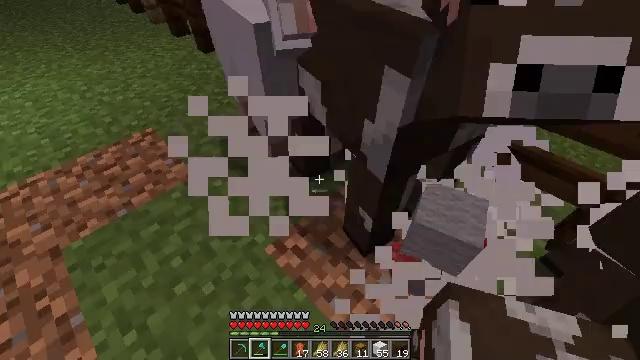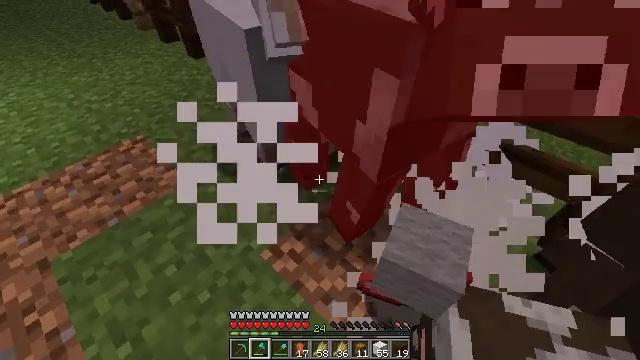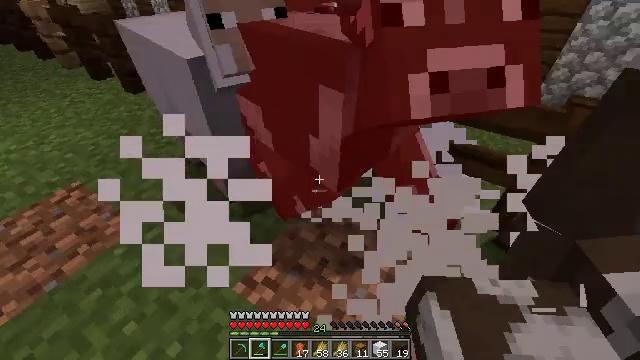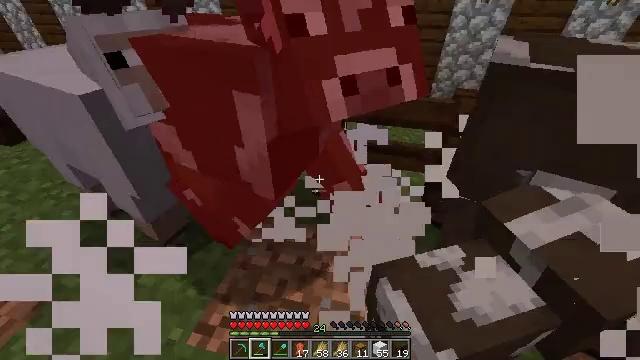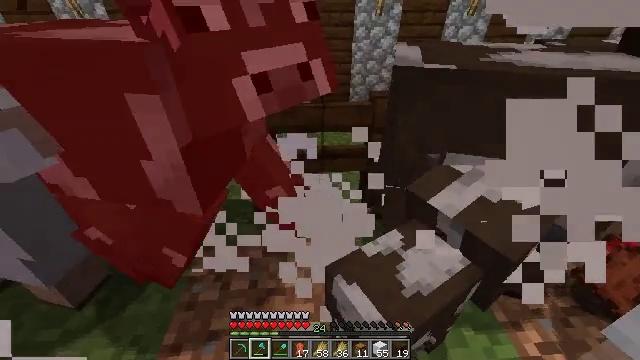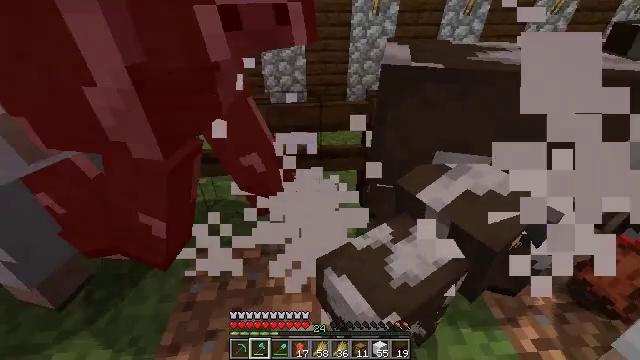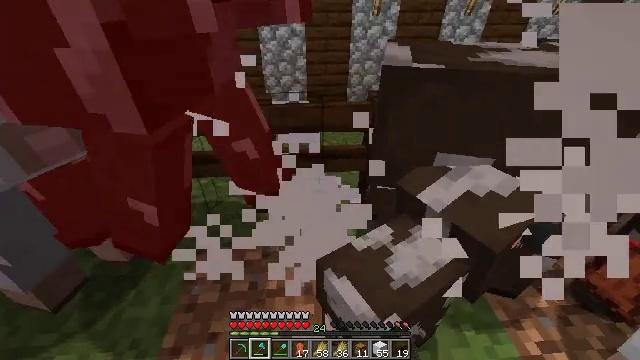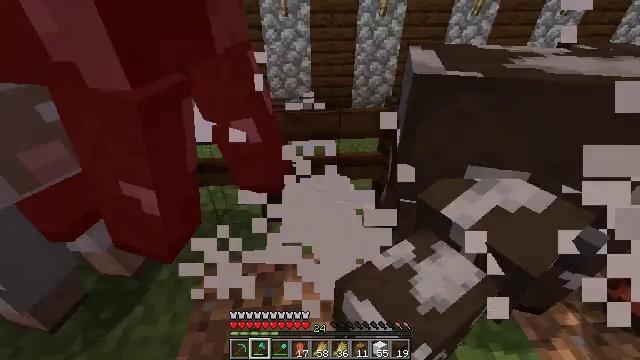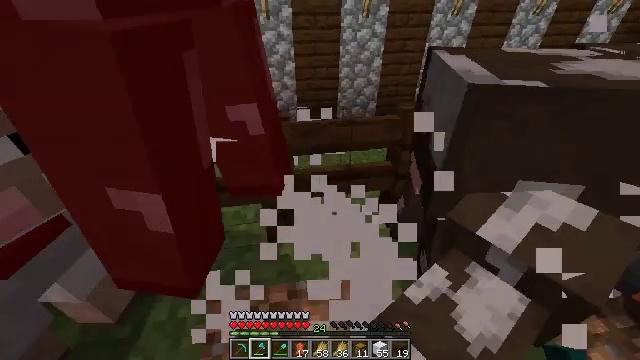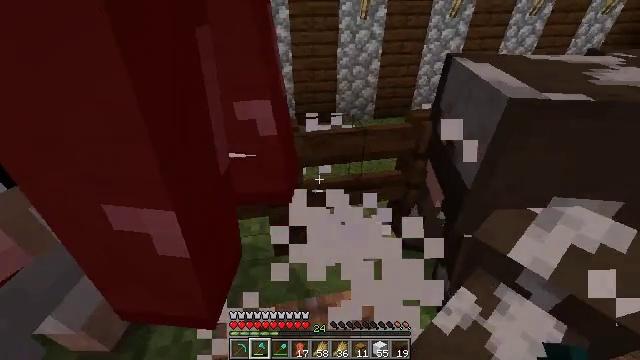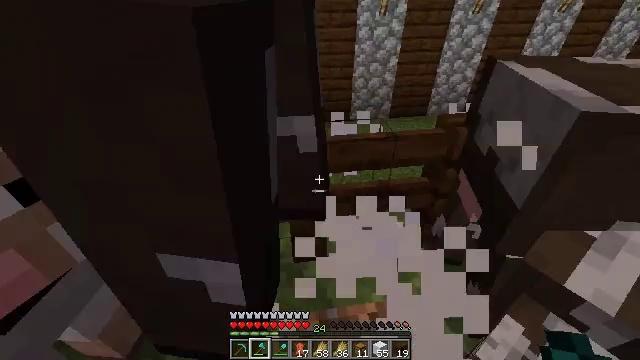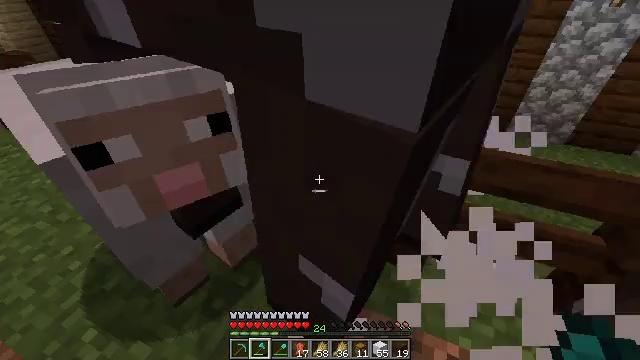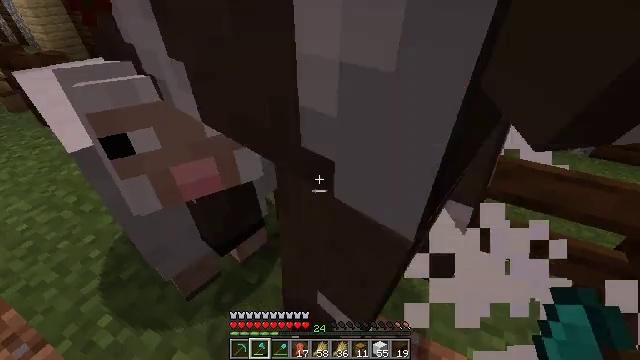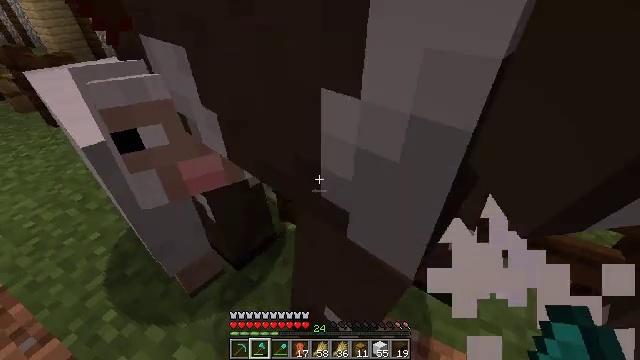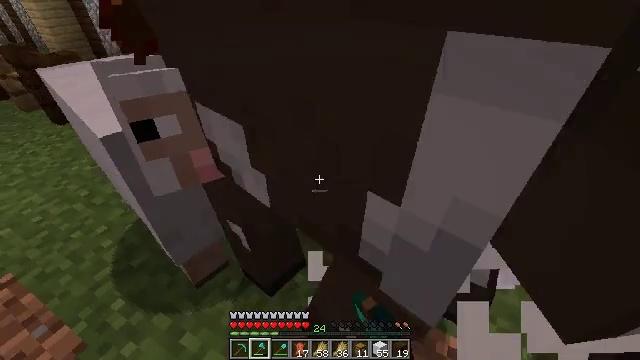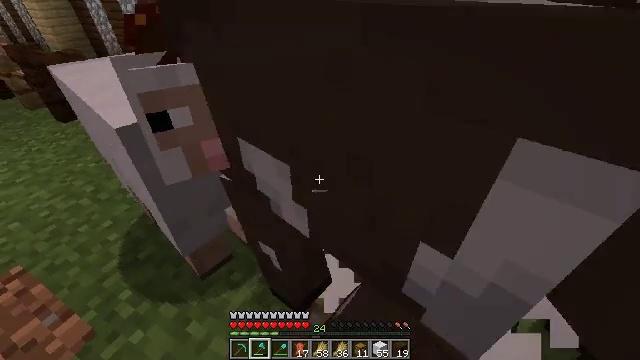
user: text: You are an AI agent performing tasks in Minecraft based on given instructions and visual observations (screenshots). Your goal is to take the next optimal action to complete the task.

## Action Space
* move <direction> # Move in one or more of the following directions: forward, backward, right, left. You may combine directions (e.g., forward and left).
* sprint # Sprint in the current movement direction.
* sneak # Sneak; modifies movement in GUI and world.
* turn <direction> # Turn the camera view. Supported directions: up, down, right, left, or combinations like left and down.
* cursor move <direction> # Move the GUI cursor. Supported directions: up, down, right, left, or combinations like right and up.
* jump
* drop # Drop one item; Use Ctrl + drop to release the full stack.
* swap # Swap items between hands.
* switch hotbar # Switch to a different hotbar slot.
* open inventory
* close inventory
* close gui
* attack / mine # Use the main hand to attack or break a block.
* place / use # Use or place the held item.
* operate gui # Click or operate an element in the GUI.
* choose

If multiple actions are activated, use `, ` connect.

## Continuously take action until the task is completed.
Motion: motion action
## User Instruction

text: Kill the cow.
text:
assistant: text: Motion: turn right
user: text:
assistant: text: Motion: turn right and up
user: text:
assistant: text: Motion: turn right and up
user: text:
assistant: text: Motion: turn right and up
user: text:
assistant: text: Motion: no_op
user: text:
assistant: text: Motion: move forward and move left
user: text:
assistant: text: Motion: move forward and move left
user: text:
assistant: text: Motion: move forward and move left, turn right
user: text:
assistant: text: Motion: move forward and move left, turn right
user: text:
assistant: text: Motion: turn left
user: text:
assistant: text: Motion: turn left and down
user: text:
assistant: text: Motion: turn left
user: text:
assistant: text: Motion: attack / mine
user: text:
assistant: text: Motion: attack / mine
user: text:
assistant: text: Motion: attack / mine
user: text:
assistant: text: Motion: no_op
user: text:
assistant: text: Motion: turn right
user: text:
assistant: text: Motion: turn right and down
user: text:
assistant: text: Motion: turn right and down
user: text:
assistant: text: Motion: turn right
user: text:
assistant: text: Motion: turn right
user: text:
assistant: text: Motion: no_op
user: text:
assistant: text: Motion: turn right and up
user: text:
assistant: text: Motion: turn right and up
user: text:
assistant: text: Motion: turn right and up
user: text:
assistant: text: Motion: turn right and up
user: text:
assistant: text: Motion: move forward
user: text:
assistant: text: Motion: move forward, turn right
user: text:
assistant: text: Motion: move forward, turn right and down
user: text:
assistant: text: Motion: move forward, turn left and down, jump